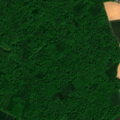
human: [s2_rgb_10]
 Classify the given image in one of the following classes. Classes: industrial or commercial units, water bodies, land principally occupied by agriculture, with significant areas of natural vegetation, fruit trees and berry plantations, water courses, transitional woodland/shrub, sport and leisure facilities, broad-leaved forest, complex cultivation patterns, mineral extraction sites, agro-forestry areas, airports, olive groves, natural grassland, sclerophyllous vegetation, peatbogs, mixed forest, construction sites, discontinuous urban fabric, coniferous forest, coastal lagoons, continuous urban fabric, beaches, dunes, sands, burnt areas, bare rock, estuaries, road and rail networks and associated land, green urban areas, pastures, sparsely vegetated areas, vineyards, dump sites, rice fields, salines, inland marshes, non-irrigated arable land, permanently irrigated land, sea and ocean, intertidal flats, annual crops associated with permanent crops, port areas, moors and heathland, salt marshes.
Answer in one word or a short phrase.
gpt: non-irrigated arable land, pastures, broad-leaved forest